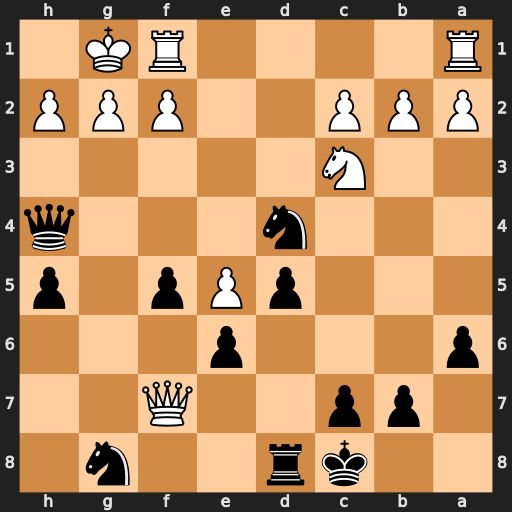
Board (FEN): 2kr2n1/1pp2Q2/p3p3/3pPp1p/3n3q/2N5/PPP2PPP/R4RK1
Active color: b
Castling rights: -
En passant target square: -
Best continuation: Nh6 Qf6 Nf3+ gxf3 Rg8+ Kh1 Qh3 Qxe6+ Kb8 Qxg8+ Nxg8